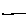
Label: line